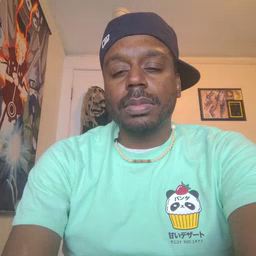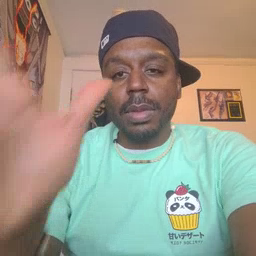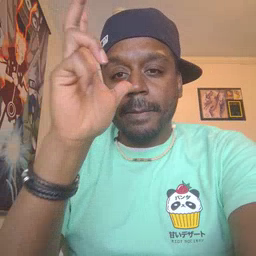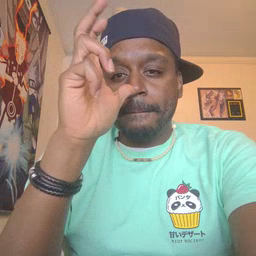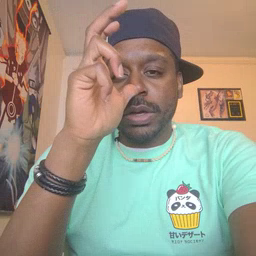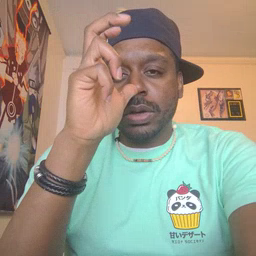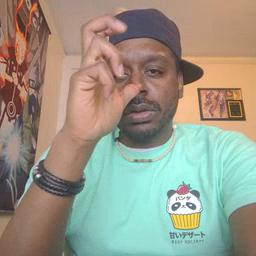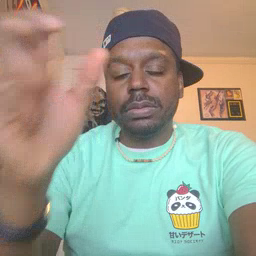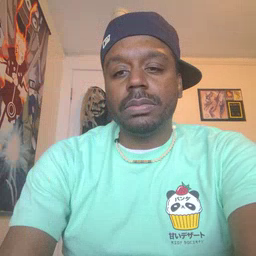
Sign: bug